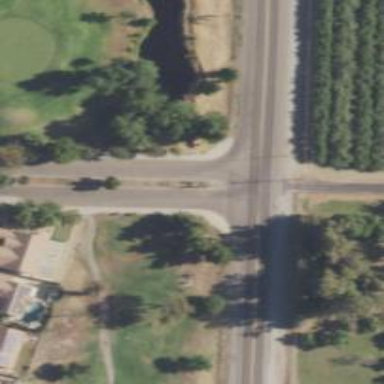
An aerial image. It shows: Path used for both walking and golf.